Field crop: maize
Growth stage: 1
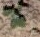
Species: chenopodium